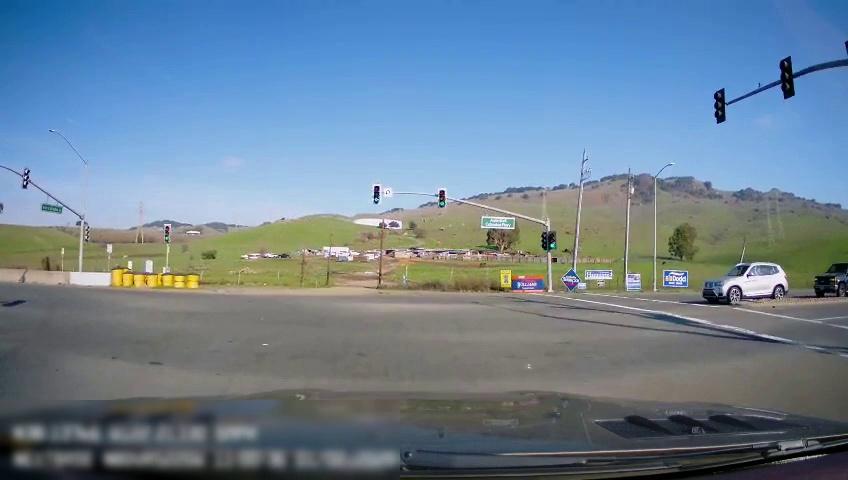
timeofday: Day
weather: Sunny
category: Drivable Space
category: Vehicles | SUV
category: Vehicles | SUV
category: Lanes | Opposite Lane
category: Traffic | Lights
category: Traffic | Lights
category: Traffic | Lights
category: Traffic | Lights
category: Traffic | Lights
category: Traffic | Lights
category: Traffic | Lights
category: Traffic | Lights
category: Traffic | Signs
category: Traffic | Lights
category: Traffic | Lights
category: Traffic | Signs
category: Traffic | Signs